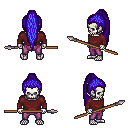
a pixel art fantasy rpg character, male body template, skeleton, maroon long-sleeve shirt, magenta pants, blue extra-long topknot hairstyle, spear, four views (front, back, left, right), 2x2 character sprite sheet, small pixel art, hard edges, no anti-aliasing